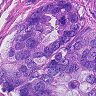
Metastatic tissue present: yes